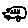
Label: car